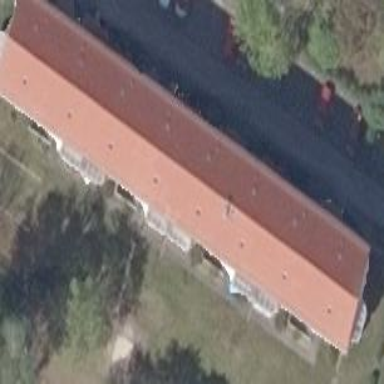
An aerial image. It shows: Gabled roof apartments building.